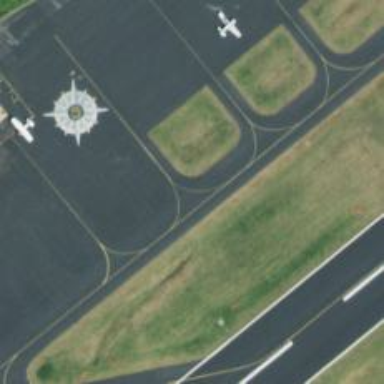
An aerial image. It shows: Image of taxiway at airport.